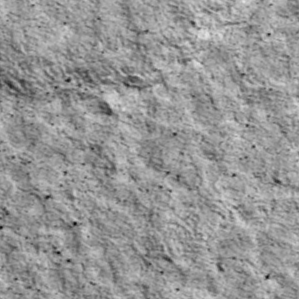
Label: non_frost